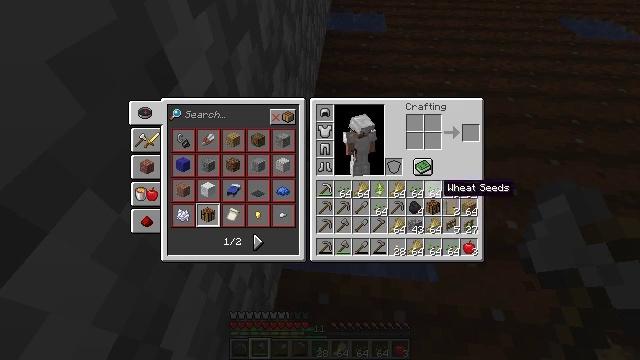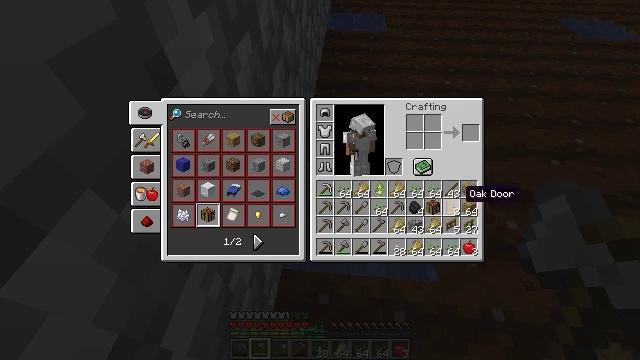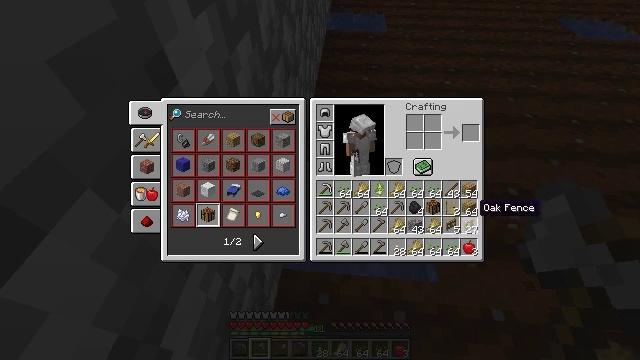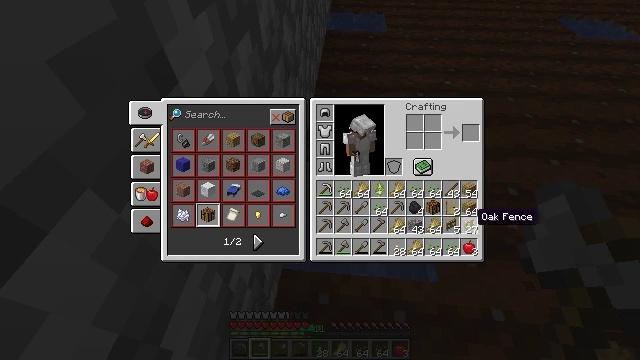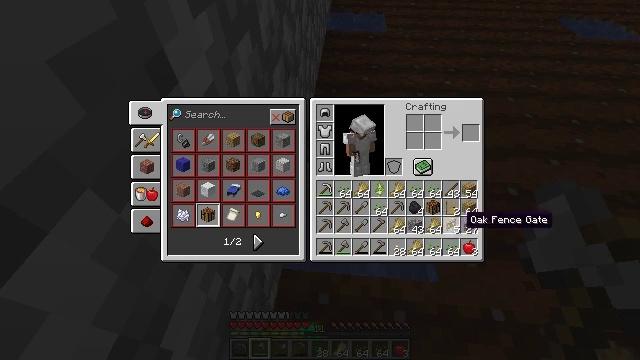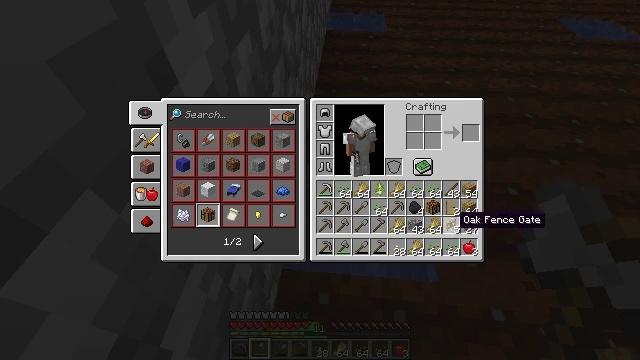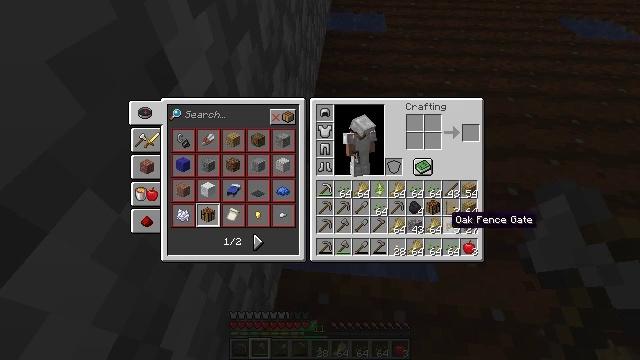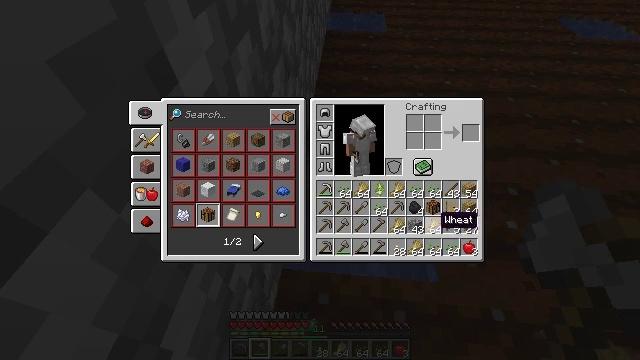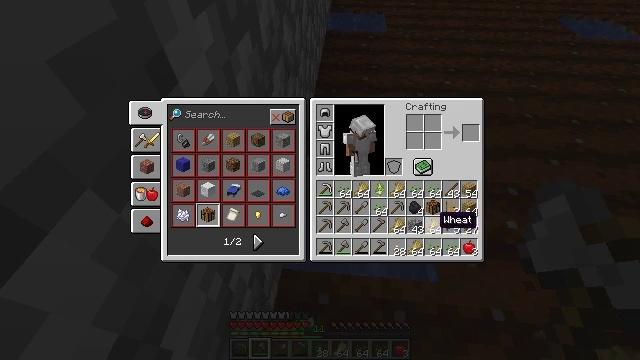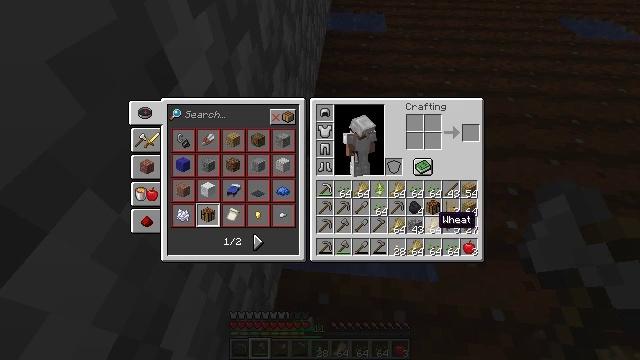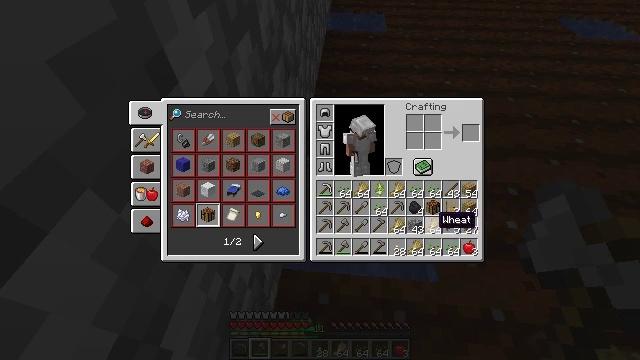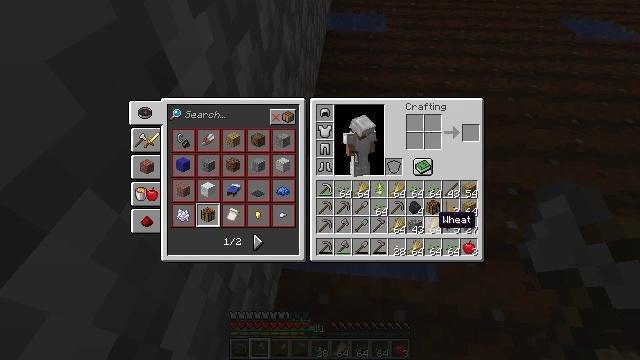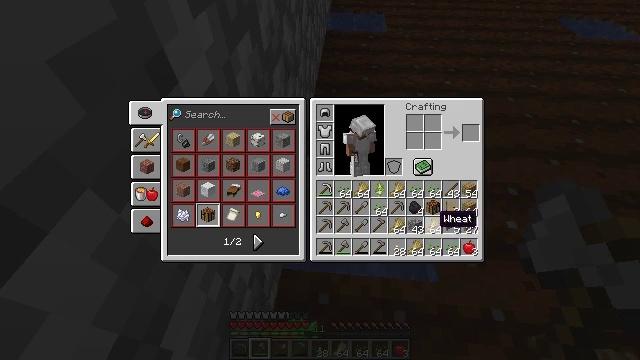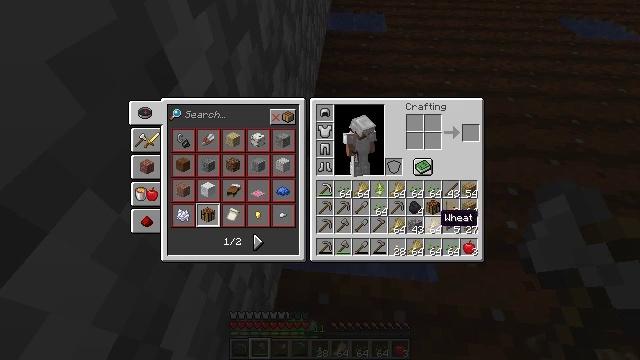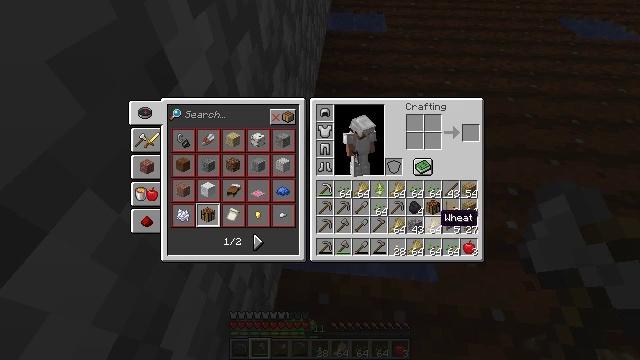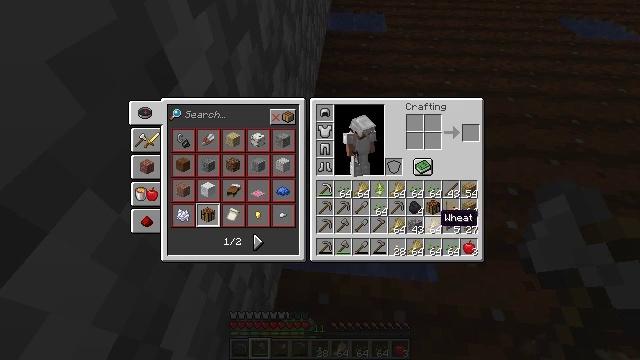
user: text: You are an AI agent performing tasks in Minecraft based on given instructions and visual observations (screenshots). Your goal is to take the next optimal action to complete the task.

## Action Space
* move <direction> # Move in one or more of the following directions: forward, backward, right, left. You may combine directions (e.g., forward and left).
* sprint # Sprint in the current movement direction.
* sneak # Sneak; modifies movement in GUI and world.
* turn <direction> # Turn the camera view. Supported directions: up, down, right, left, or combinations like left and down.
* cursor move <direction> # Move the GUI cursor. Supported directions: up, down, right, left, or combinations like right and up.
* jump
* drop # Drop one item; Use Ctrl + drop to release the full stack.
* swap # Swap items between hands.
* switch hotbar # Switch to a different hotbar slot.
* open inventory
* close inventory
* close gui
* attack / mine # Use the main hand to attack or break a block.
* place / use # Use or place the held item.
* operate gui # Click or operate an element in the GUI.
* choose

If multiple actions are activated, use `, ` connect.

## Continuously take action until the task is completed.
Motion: motion action
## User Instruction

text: Drop wheat from the inventory.
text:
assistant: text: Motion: cursor move right
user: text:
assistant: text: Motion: cursor move right and down
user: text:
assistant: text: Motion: cursor move down
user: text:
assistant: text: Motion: cursor move left
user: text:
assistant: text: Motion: cursor move left
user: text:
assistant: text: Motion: cursor move left
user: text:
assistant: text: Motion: cursor move left
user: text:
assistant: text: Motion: no_op
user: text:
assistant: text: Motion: no_op
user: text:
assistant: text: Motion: no_op
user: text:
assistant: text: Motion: no_op
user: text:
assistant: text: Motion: no_op
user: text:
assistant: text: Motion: no_op
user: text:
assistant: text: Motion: no_op
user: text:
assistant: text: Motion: no_op
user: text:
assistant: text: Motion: no_op
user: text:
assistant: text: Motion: no_op
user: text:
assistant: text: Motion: operate gui
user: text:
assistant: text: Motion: operate gui
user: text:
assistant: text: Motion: no_op
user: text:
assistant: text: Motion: cursor move right and up
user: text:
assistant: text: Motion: cursor move right and up
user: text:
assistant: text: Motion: cursor move right and up
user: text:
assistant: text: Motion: no_op
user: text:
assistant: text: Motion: no_op
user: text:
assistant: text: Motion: no_op
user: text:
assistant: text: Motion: no_op
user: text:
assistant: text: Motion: no_op
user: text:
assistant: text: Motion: no_op
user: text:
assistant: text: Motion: no_op